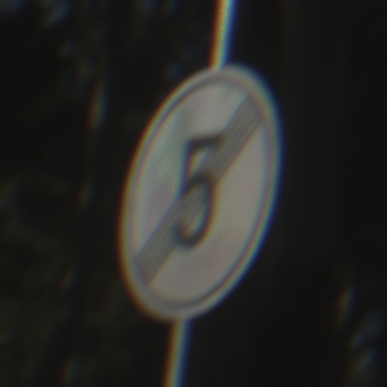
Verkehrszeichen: EndeGeschwindigkeit5
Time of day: MorningAfternoon
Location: Outdoor (Nature)
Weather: Clear
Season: NotSpecified
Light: Natural